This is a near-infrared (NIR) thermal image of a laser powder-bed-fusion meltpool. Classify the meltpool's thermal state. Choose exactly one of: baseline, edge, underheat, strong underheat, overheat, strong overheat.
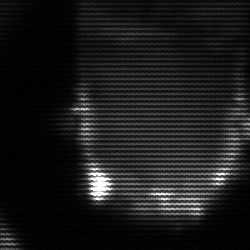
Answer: baseline